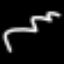
Label: squiggle